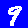
Digit: 9